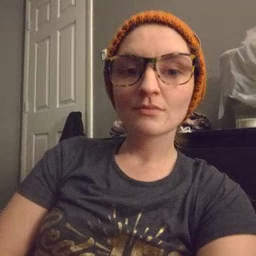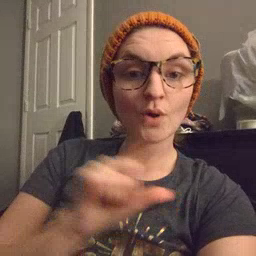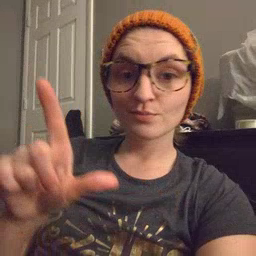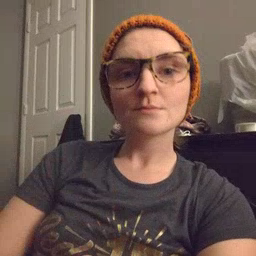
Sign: all